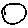
Label: circle